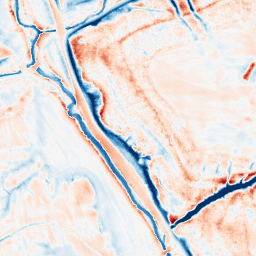
Category: classical
Decomposition family: gaussian_anisotropic
Decomposition parameters: sigma_x: 5
sigma_y: 5
Upsampling method: cubic_catmull_rom
Upsampling parameters: scale: 4
Upsampling scale: 4